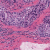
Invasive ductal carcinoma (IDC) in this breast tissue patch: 0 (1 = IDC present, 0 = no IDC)